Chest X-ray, AP view. Patient: 1 years old, sex F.
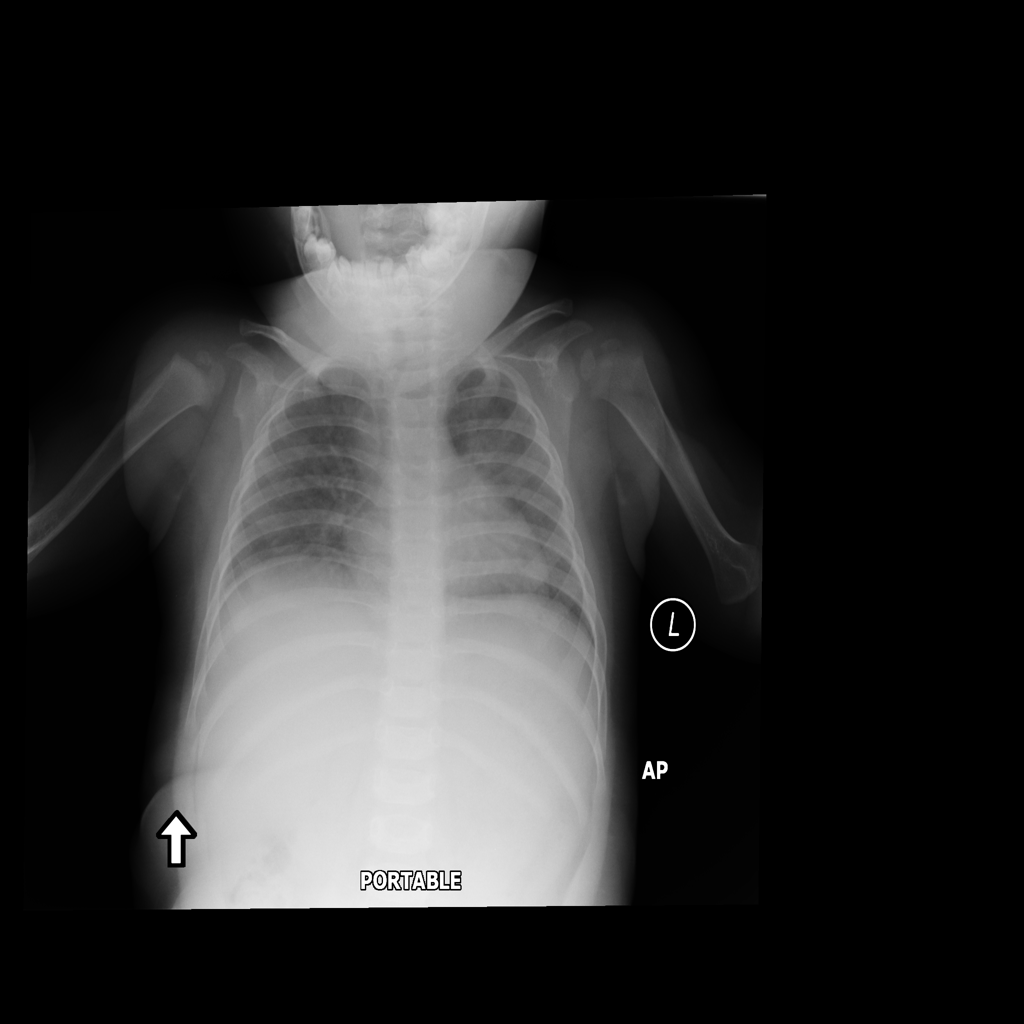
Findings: Infiltration